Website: home-depot
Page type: account-selection
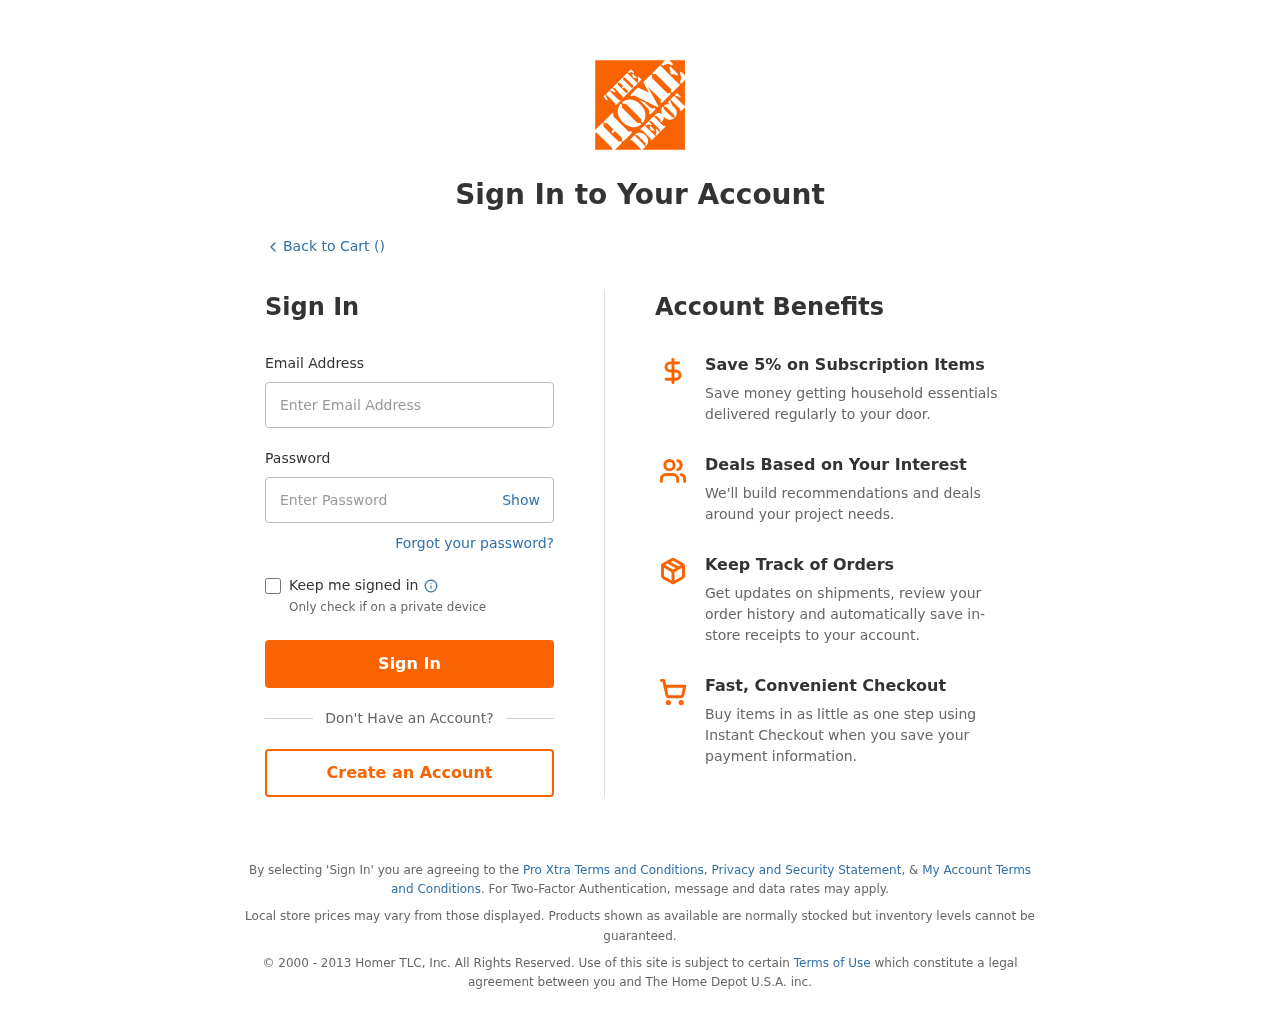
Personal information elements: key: PII_LOGIN_USERNAME
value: rhonda.hampton